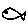
Label: fish